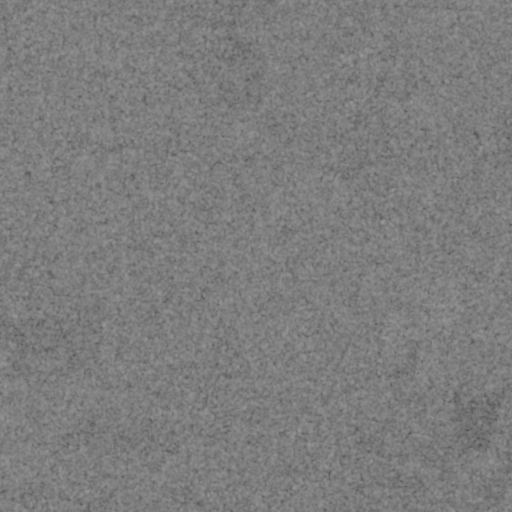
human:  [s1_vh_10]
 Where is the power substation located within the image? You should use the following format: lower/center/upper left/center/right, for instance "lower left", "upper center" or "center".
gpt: The power substation is located in the upper left of the image.
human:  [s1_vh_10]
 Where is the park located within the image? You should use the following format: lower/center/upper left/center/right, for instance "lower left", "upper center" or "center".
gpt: There is no park in the image.

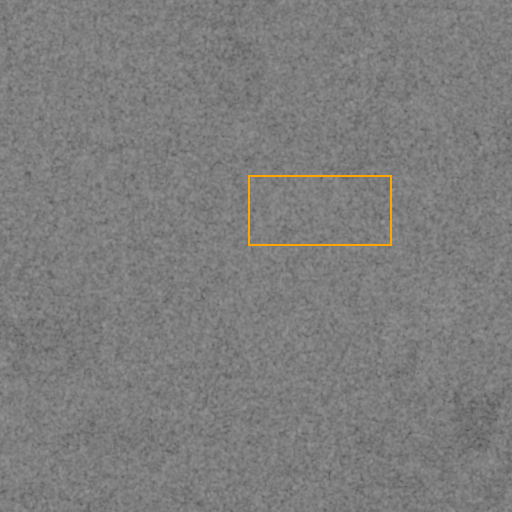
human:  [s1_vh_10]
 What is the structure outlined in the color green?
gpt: There is no green outline.
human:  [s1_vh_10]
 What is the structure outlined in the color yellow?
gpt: There is no structure outlined in yellow.